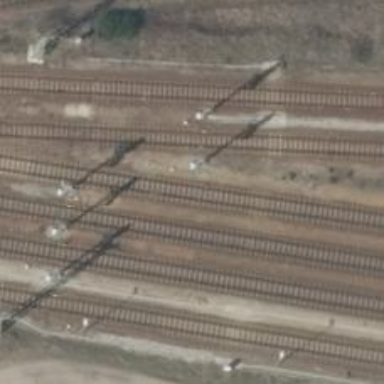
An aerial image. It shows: Railway signal.